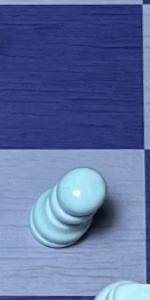
Label: Pawn_White